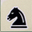
Piece: bN